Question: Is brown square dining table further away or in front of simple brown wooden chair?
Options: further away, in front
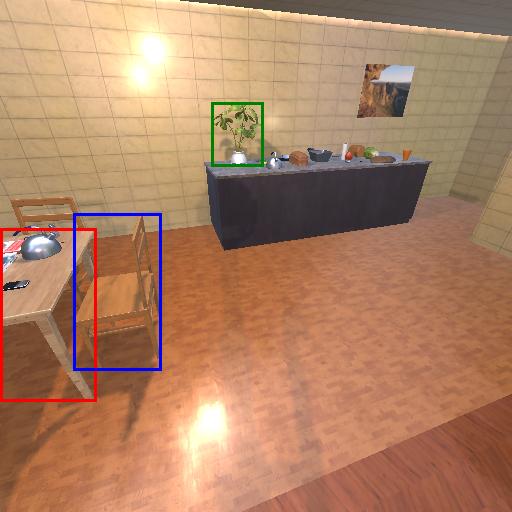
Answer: further away